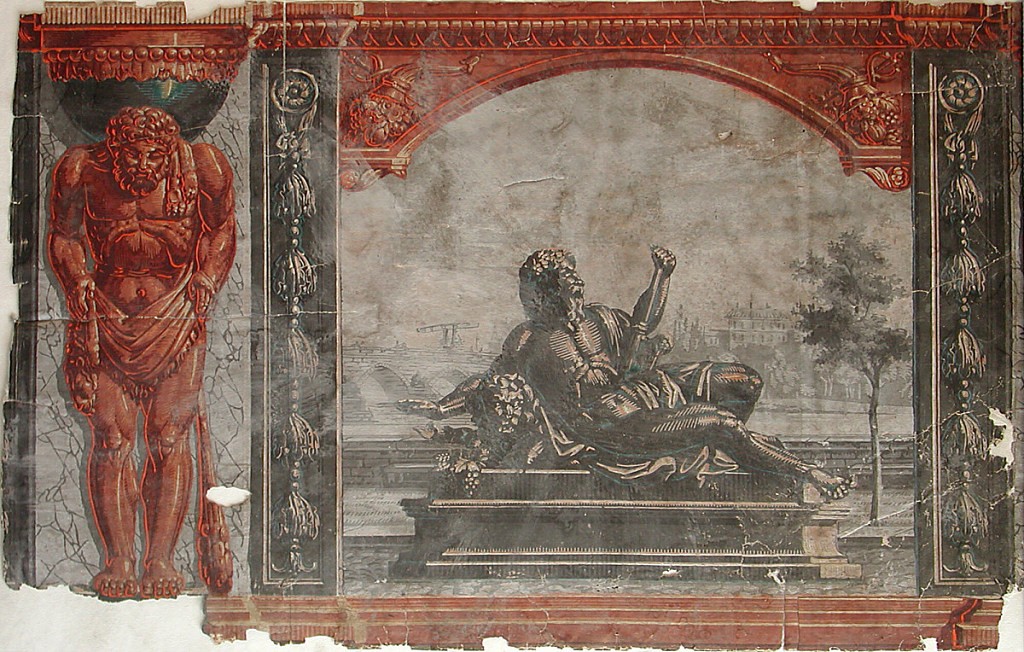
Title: Dado
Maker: Pignet et Cie
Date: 1825
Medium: Block-printed paper
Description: Hercules with lion pelt and club, between arched landscape scenes.